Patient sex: M
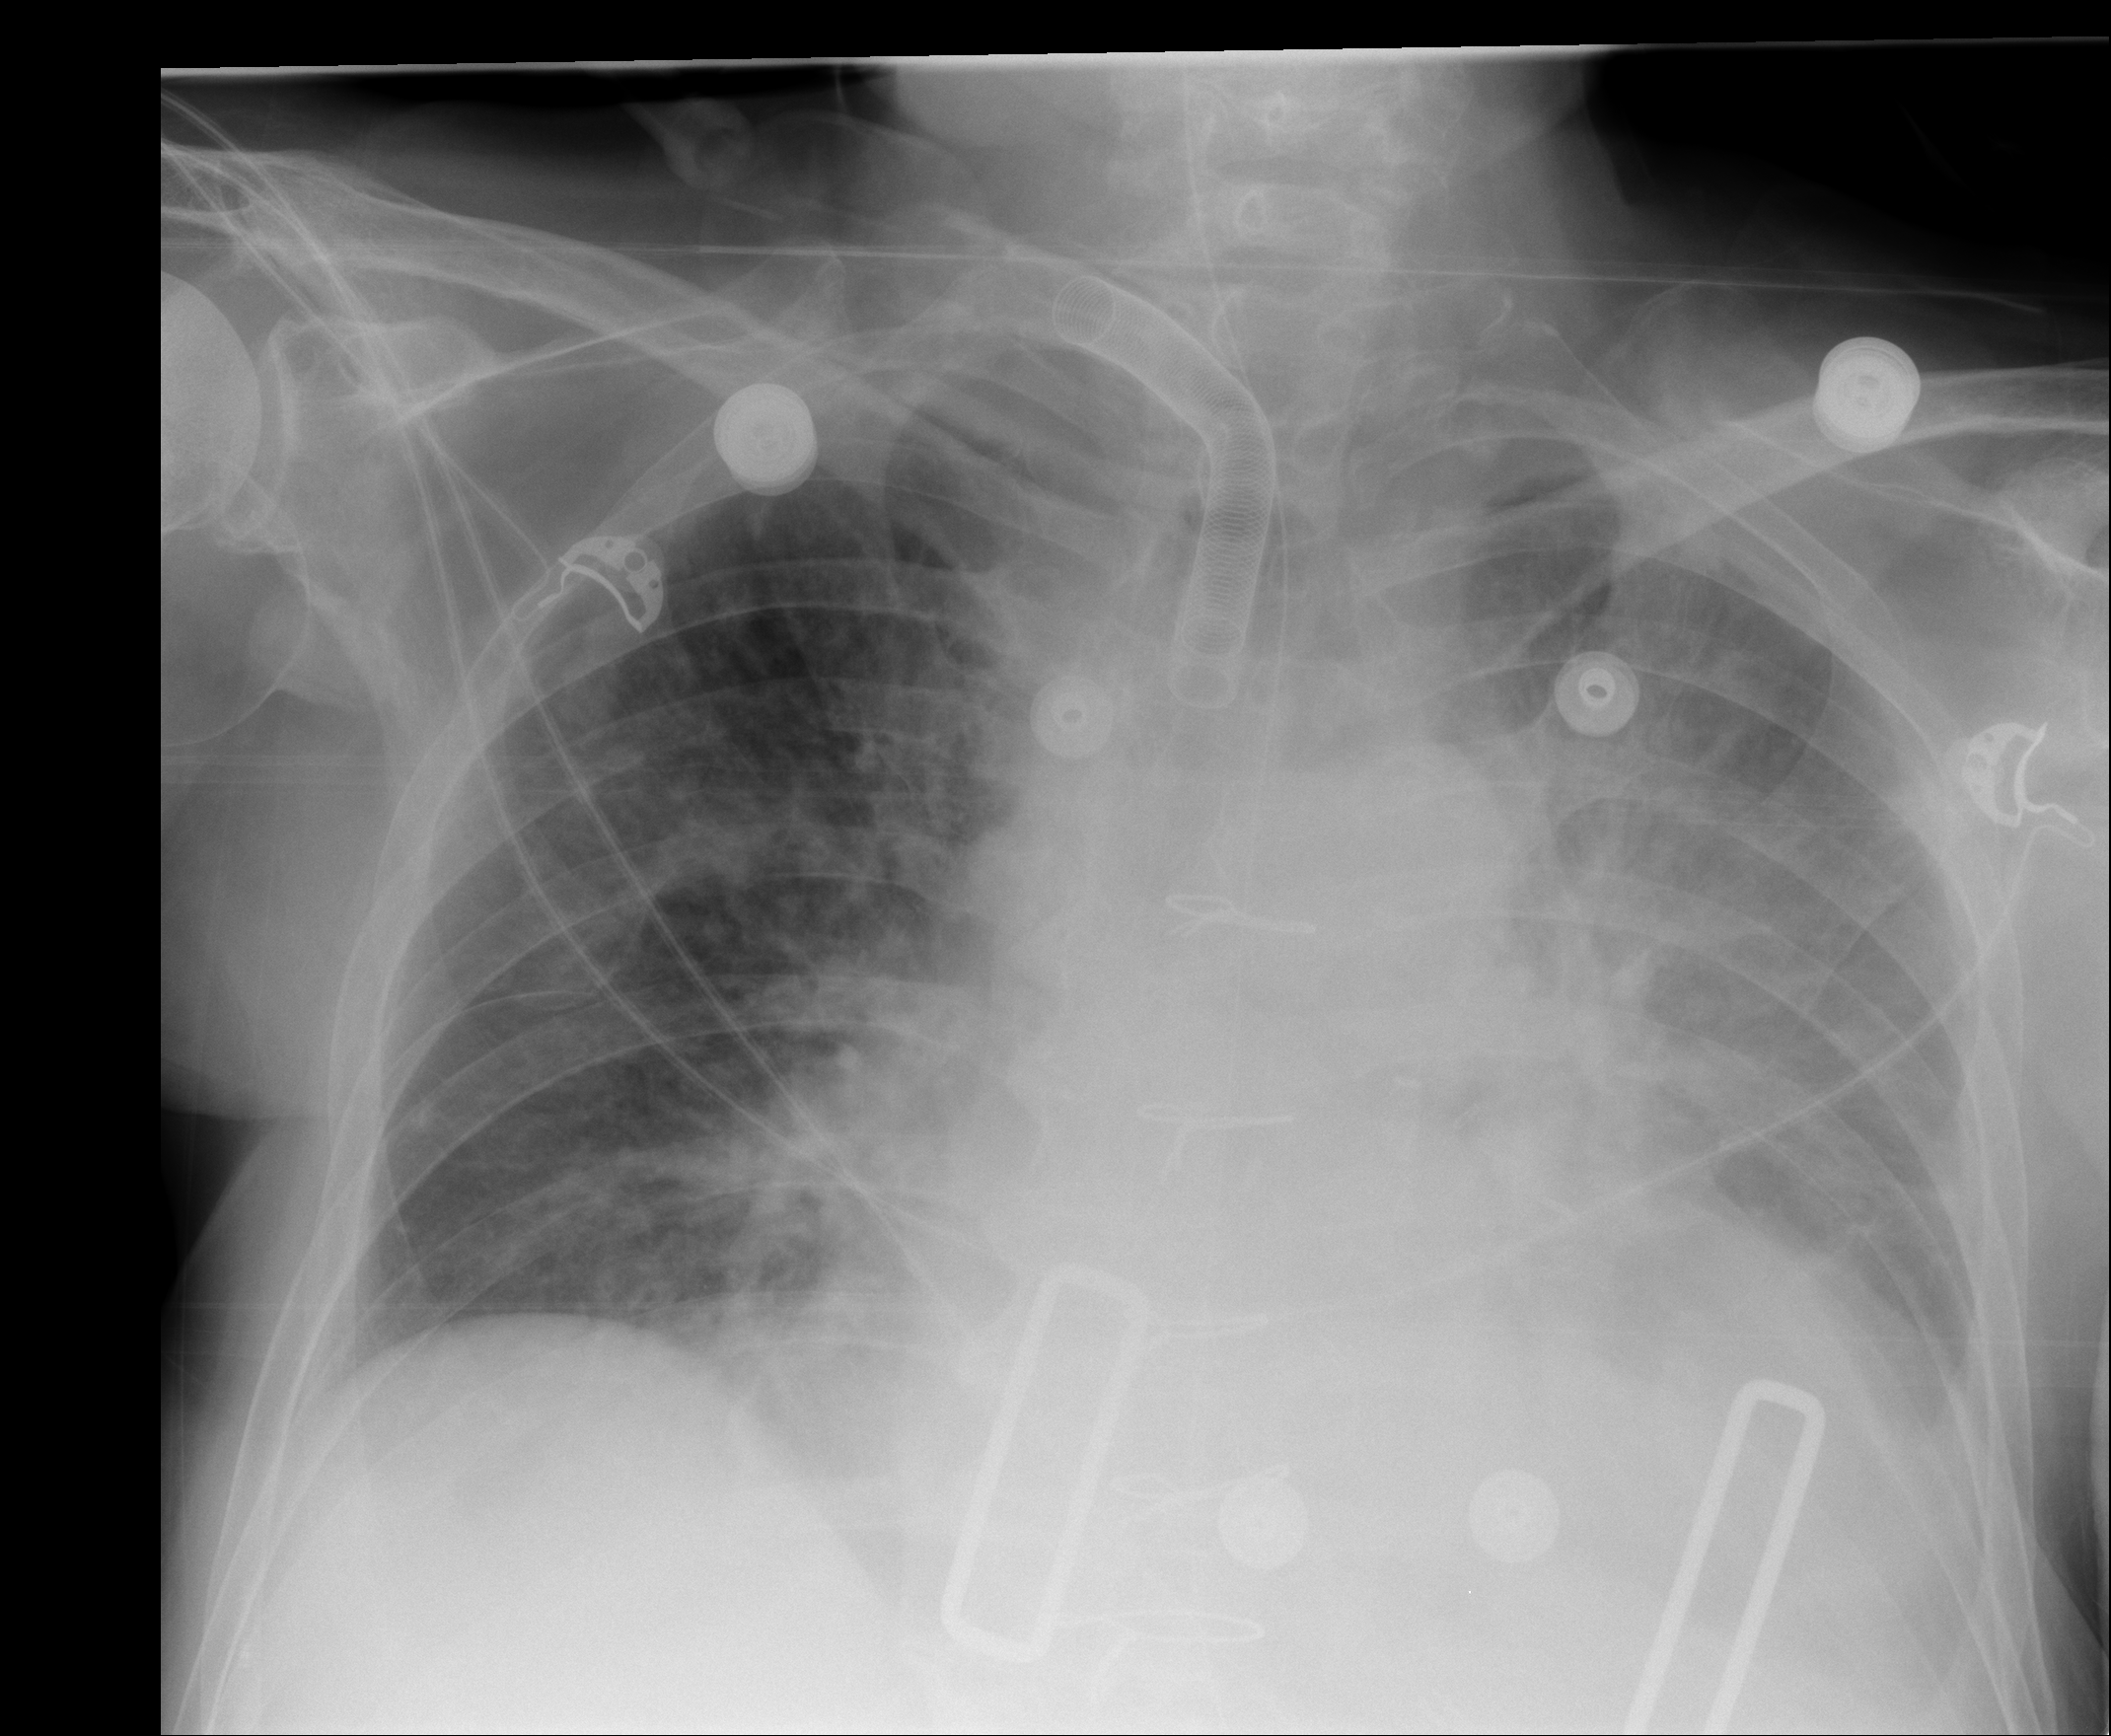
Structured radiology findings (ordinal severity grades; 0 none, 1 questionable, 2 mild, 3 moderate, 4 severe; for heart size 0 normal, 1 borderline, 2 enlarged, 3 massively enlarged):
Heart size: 2
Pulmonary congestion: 3
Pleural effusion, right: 0
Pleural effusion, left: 2
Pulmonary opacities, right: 2
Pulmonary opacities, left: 3
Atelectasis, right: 2
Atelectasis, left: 2